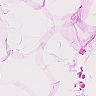
Metastatic tissue present: no